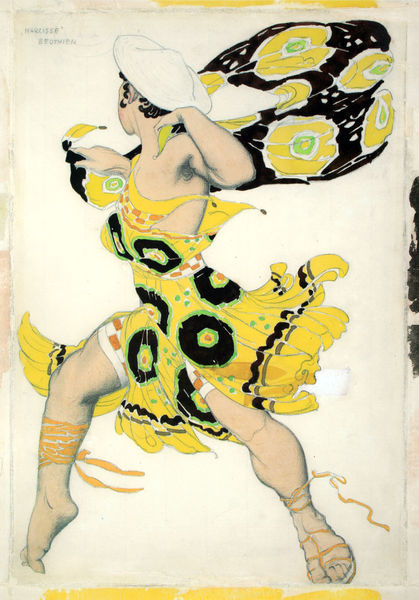
Titel: Kostümentwurf für einen Böotier im Ballett "Narcisse"
Künstler: Léon Bakst
Standort: St. Petersburg
Institution: Staatliches Museum Theater und Musik
Schlagwörter: gemälde, mann, nackt, weiß, gelb, grün, bewegung, blumen, frau, hut, kleid, ohr, orange, schwarz, zeichnung, schal, schleier, mode, muster, tanz, hose, kappe, arm, arme, band, signatur, gewand, haare, tanzen, tänzerin, fliegen, rund, beine, füße, wehen, fight, hands, hat, oil, white, women, black, dress, female, green, hair, lady, modern, painting, skirt, woman, yellow, riemen, floral, flowers, gown, pattern, print, sandalen, schenkel, waden, zehen, druck, kreise, negativ, sandale, hand, flower, unterhose, muskel, flesh, man, skin, ear, girl, head, child, costume, feet, flowing, drawing, paper, binden, bänder, shawl, color, dots, shadow, chin, fabric, scarf, illustration, line, french, curls, tänzer, jugend, movement, wind, breast, abstract, happy, person, arms, neck, pose, watercolor, watercolour, art, colorful, colors, dot, matisse, back, foot, shoe, shoes, draw, postcard, circle, circles, dynamic, legs, lines, motion, yello, breasts, sandals, wehend, sandal, figure, stripes, colour, flow, paint, black hair, cheek, stripe, ribbons, butterfly, fashion, dance, dancer, dancing, sandels, sandles, body, poster, latin, thigh, thighs, bunt, russian, text, point, leg, words, ballerina, ballet, muscles, spots, written, kneel, spot, moving, knees, jugendstil, running, barefoot, farbe, curly, toes, androgynous, boobs, ruse, ballet ruse, heels, calf, checkered, nack, elbow, word, joy, turned, skipping, had, armpit, tradition, underarm, add, white hat, designer, sashes, turning, calves, pleated, black scarf, sandle, snadals, leon bakst painting, leon bakst, wowan, turned away, nouveau, ldancer, kneeds, art noveaus, blumenprint